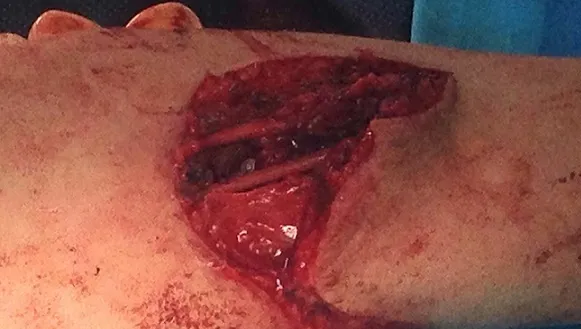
Muscle damage, the contused brachial artery and the median nerve after reduction of the dislocation.
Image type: medical_photograph (other_medical_photograph)